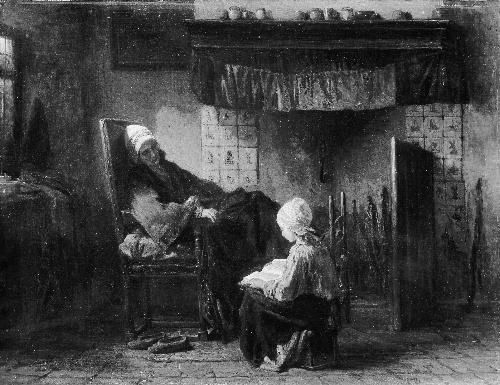
Title: Grandmother's Treasure
Artist: Jozef Israëls
Artist bio: Dutch, Groningen 1824–1911 Scheveningen
Object type: Painting
Classification: Paintings
Medium: Oil on canvas
Dimensions: 27 x 35 5/8 in. (68.6 x 90.5 cm)
Department: European Paintings
Credit line: Mr. and Mrs. Isaac D. Fletcher Collection, Bequest of Isaac D. Fletcher, 1917
Accession year: 1917
Repository: Metropolitan Museum of Art, New York, NY
Tags: Interiors|Girls|Women|Reading|Genre Scene